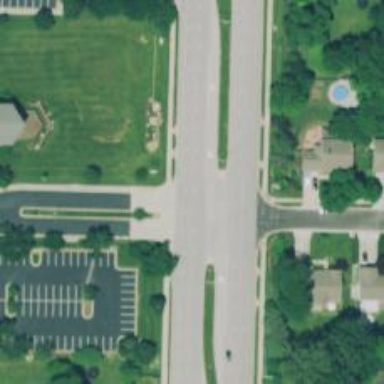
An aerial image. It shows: Road with dash markings.